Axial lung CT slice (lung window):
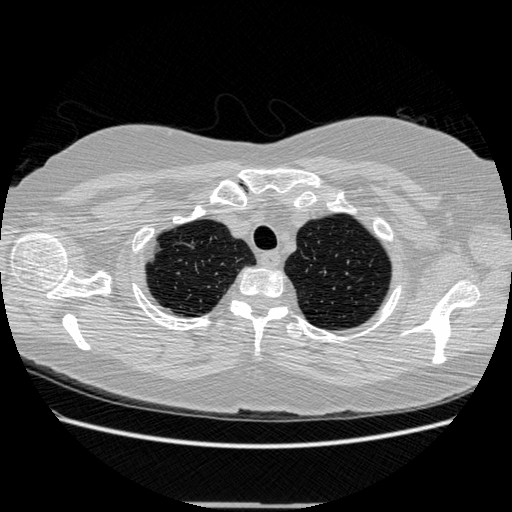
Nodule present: no